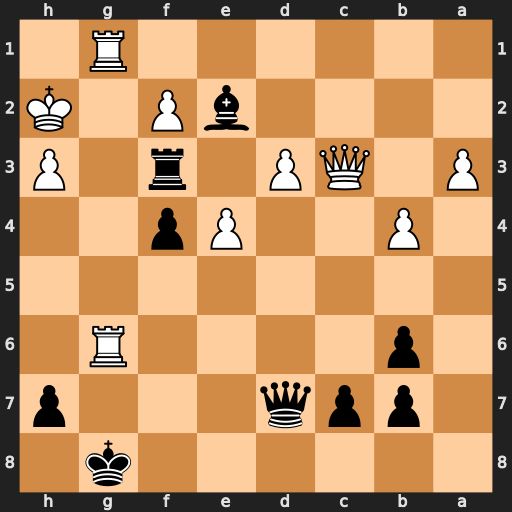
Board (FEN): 6k1/1ppq3p/1p4R1/8/1P2Pp2/P1QP1r1P/4bP1K/6R1
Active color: b
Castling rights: -
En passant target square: -
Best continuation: hxg6 Rxg6+ Kh7 Rh6+ Kxh6